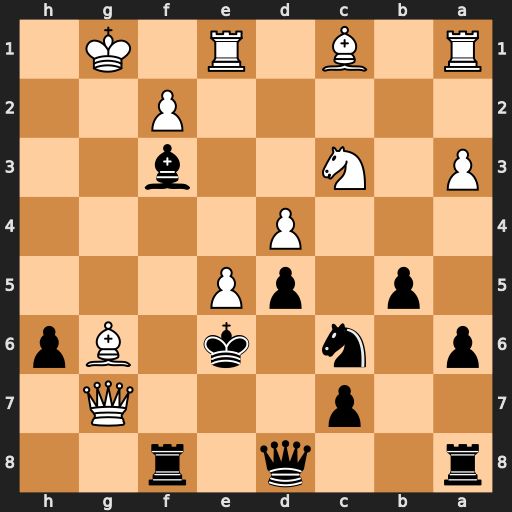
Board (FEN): r2q1r2/2p3Q1/p1n1k1Bp/1p1pP3/3P4/P1N2b2/5P2/R1B1R1K1
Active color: b
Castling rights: -
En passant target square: -
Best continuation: Qh4 Bf7+ Rxf7 Qxh6+ Qxh6